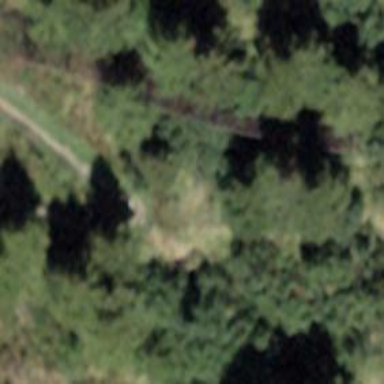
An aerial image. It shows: Path on the ground.